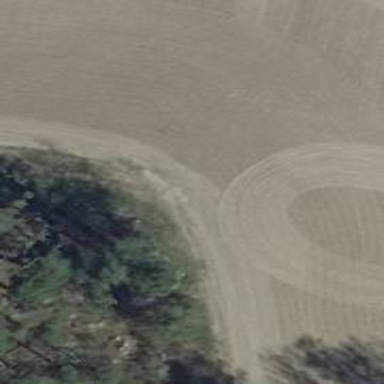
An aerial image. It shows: Dirt track road with grade 4 track type.